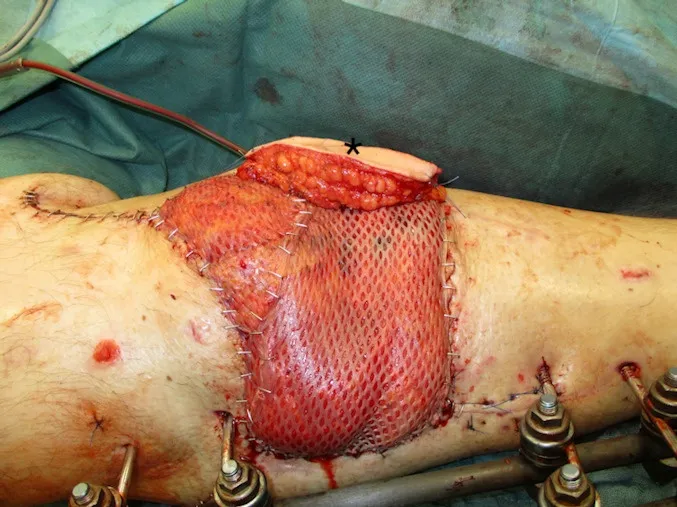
LD flap plus split skin graft and monitor island.
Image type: medical_photograph (other_medical_photograph)